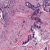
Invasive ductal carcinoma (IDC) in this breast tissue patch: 1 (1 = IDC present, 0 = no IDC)